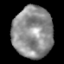
Tissue: lung
Cell type: Epithelial cells
Senescence score: 0.1928
Nuclear area (px): 2013
Mean DAPI intensity: 140.845